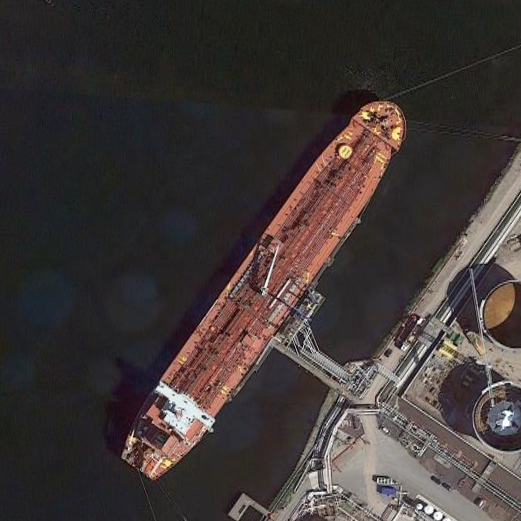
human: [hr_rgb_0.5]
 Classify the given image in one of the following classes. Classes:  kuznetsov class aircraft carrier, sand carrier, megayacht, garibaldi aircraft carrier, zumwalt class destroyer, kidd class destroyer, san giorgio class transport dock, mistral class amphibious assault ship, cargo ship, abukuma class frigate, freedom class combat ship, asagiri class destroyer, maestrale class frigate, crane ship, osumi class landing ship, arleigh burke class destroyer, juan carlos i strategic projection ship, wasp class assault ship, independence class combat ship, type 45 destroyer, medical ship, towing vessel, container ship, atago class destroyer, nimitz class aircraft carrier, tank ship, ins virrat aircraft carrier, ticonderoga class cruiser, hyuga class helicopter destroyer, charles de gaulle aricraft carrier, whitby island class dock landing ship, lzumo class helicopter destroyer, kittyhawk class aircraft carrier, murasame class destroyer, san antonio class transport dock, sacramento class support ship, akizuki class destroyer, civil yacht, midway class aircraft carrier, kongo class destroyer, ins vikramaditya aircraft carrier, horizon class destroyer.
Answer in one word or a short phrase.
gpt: Tank ship